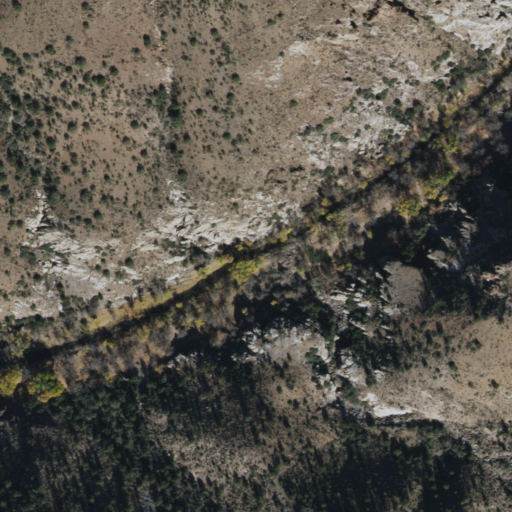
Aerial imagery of valley in Arizona named Palomino Draw containing shrub, woody wetlands, herbaceous wetlands, and evergreen forest